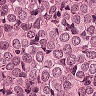
Metastatic tissue present: yes